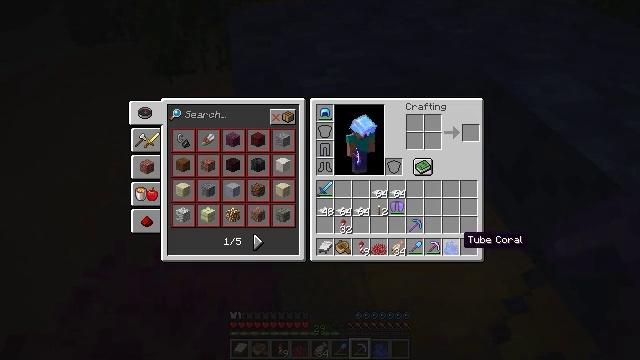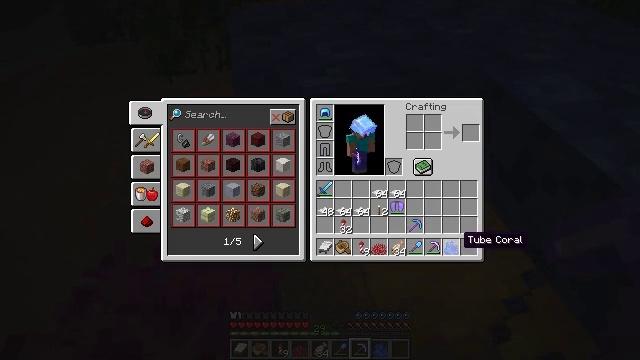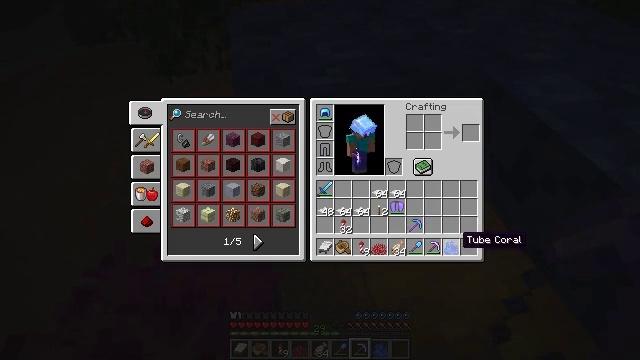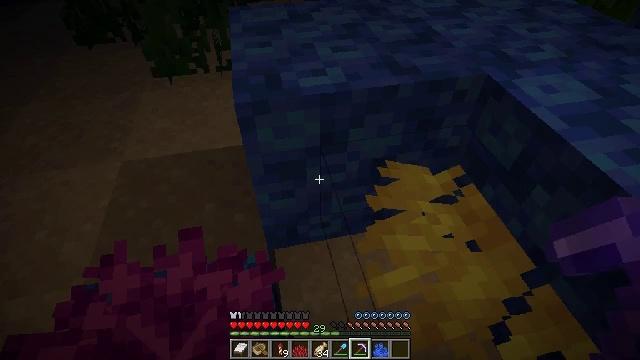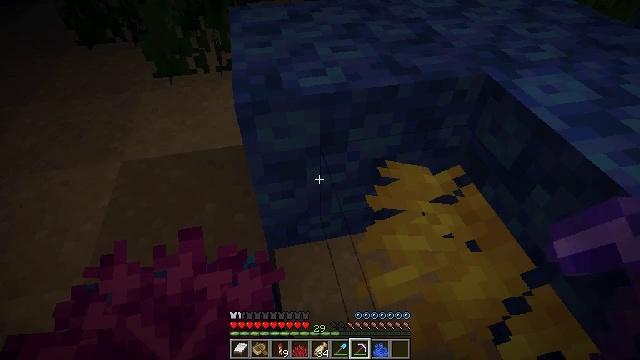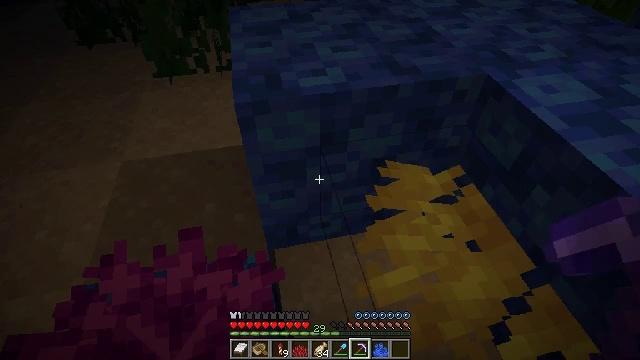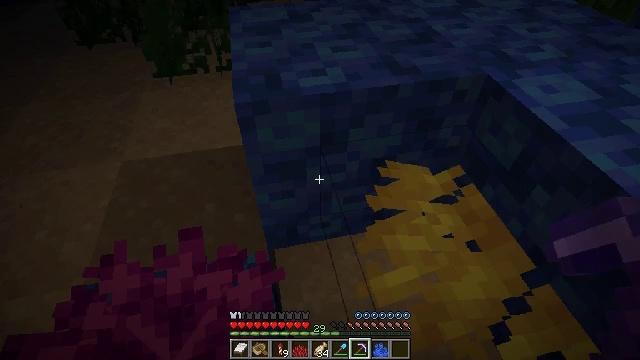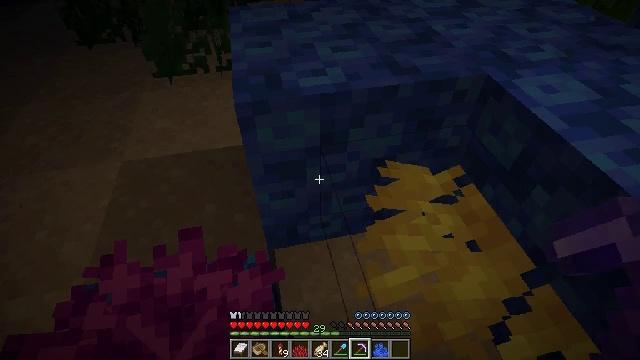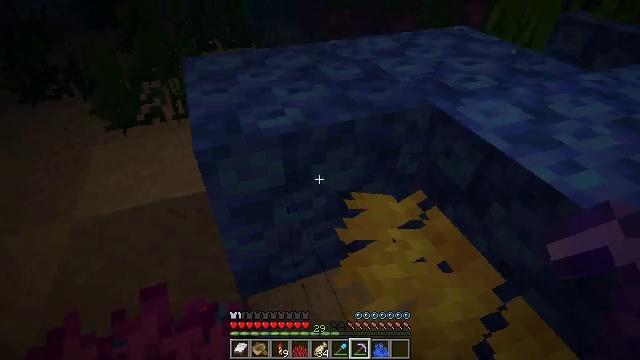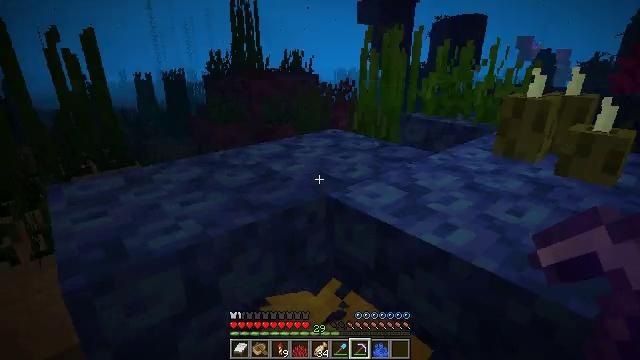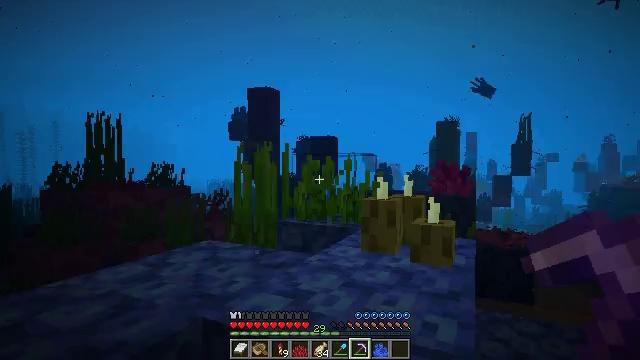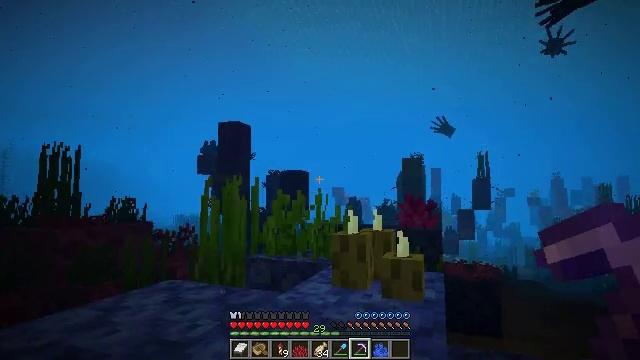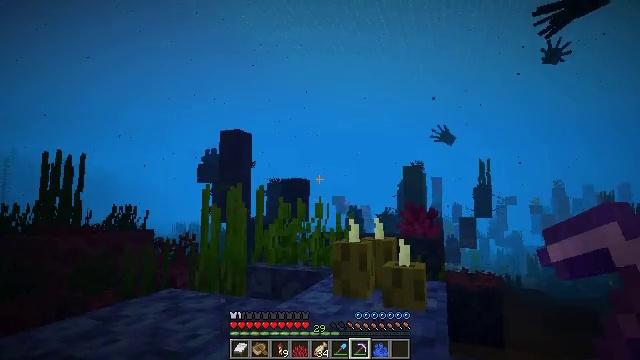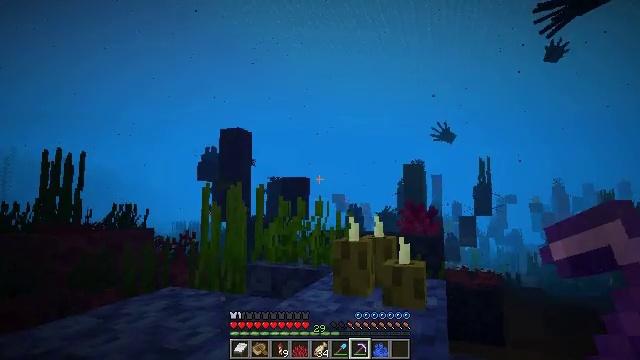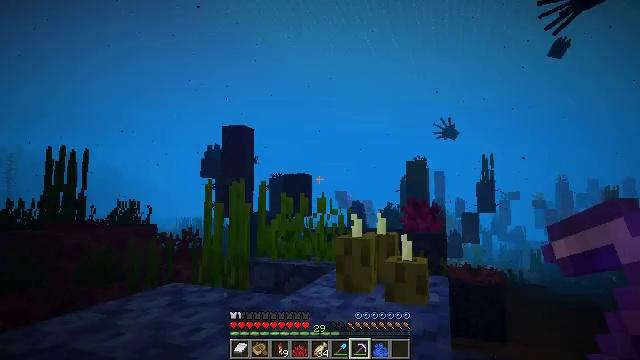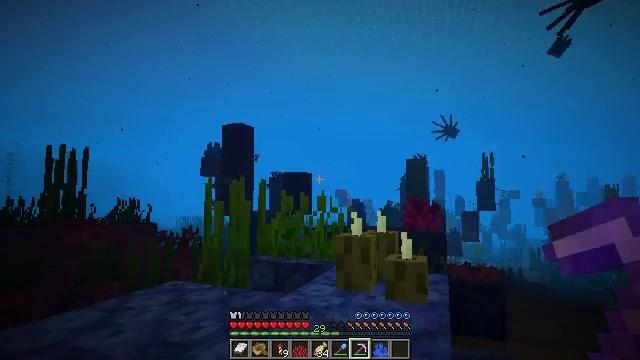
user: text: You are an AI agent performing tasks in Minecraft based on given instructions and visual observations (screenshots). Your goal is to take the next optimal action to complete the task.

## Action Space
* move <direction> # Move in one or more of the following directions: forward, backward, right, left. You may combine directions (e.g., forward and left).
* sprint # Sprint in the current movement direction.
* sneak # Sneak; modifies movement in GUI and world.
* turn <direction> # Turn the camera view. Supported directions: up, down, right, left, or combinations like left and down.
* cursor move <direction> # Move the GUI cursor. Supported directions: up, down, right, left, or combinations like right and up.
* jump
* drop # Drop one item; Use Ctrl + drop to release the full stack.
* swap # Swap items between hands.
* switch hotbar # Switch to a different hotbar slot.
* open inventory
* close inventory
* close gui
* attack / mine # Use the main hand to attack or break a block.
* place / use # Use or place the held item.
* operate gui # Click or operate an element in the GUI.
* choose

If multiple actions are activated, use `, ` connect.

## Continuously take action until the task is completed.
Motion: motion action
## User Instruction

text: Mine the fire coral wall fan from an underwater structure.
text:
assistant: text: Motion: no_op
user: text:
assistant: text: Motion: no_op
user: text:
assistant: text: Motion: close inventory
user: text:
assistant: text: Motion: close inventory
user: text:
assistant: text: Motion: close inventory
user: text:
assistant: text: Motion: no_op
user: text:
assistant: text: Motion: no_op
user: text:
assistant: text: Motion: turn right and up
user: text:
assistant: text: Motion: turn right and up
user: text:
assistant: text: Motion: turn right and up
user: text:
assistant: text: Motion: turn right and up
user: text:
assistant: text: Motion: turn up
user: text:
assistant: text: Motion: no_op
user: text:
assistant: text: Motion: no_op
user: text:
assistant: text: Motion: no_op
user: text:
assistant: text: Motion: no_op
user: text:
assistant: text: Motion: turn right and up
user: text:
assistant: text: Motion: turn right and up
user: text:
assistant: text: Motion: turn right and up
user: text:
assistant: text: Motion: turn right and up
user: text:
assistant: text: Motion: turn right and up
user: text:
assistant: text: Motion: turn right and up
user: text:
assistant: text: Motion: turn right and up
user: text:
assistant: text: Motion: turn up
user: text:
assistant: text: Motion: turn up
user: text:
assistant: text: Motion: turn left and up
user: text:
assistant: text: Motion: no_op
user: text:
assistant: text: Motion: no_op
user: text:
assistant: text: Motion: no_op
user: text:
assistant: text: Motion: no_op